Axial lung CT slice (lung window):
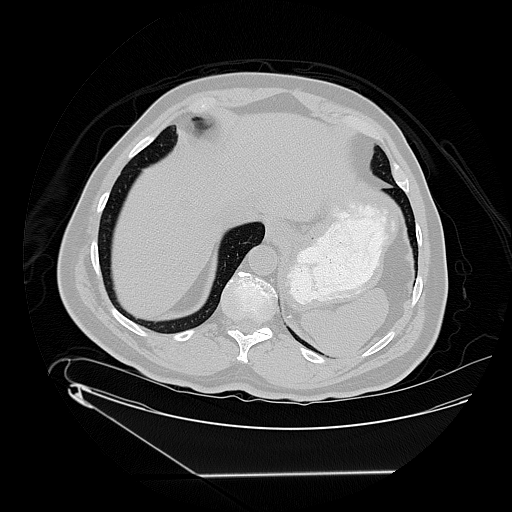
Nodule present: no